八年级 · 度量几何学
如图, 在 $\triangle A B C$ 中, $\angle B A C=100^{\circ}$, 边 $A B 、 A C$ 的垂直平分线分别交 $B C$ 于 $M 、 N$,则 $\angle M A N$ 等于 $(\quad)$

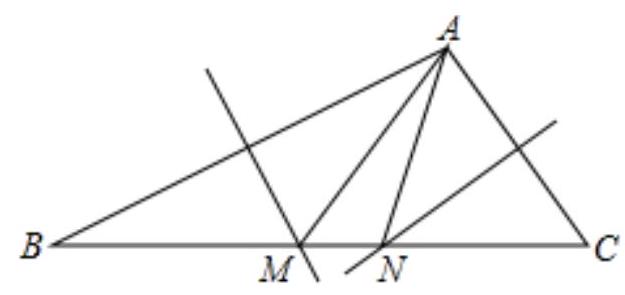
A. $20^{\circ}$
B. $25^{\circ}$
C. $30^{\circ}$
D. $35^{\circ}$
答案: A